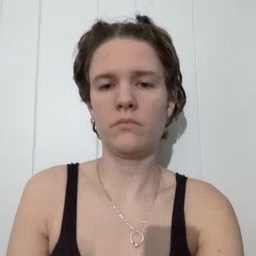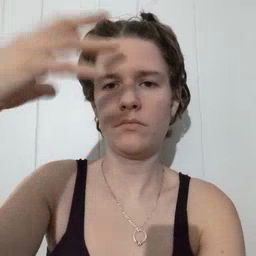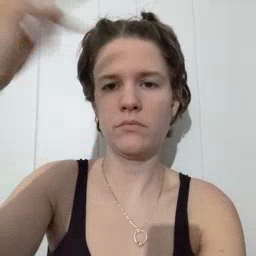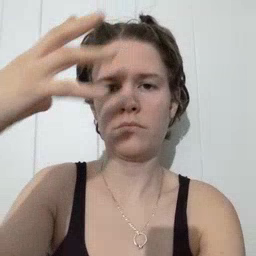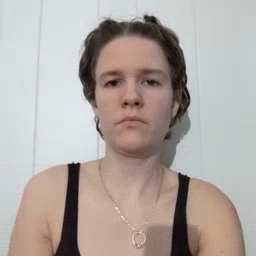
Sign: shower